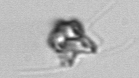
Label: Pyramimonas_longicauda